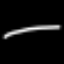
Label: line